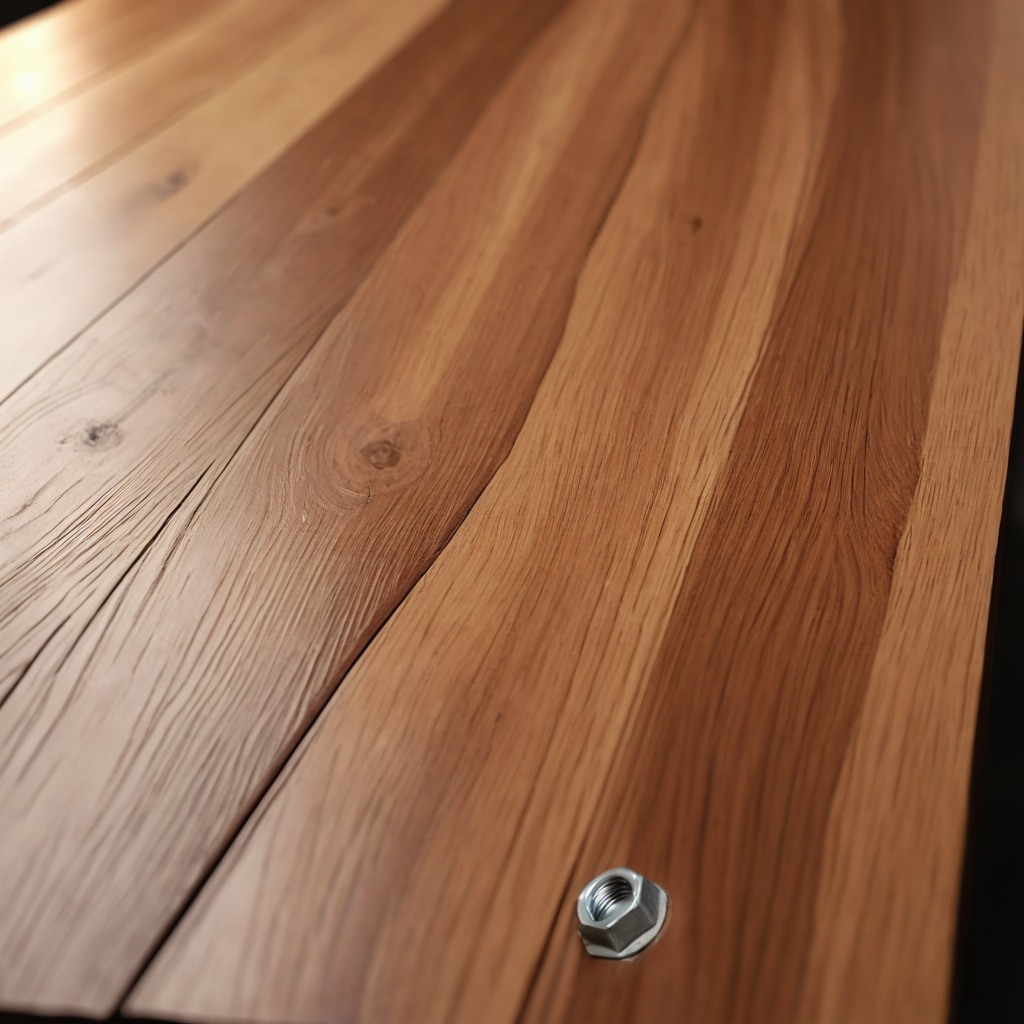
A metal nut is lying on the wooden table.